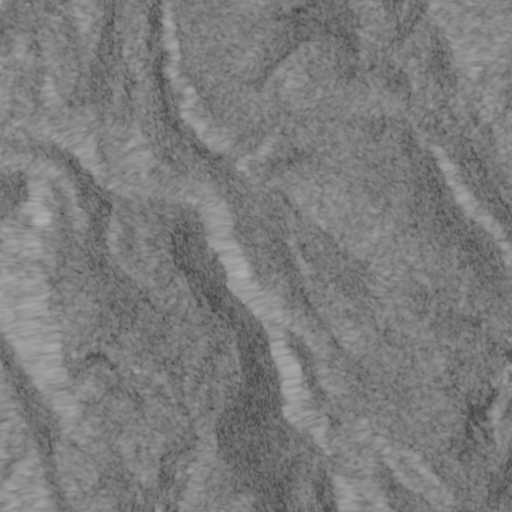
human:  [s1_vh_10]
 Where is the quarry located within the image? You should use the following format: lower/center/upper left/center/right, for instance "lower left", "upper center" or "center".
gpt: The quarry is located in the lower right of the image.
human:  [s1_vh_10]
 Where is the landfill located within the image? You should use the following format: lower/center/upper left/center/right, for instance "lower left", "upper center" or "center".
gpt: There is no landfill in the image.

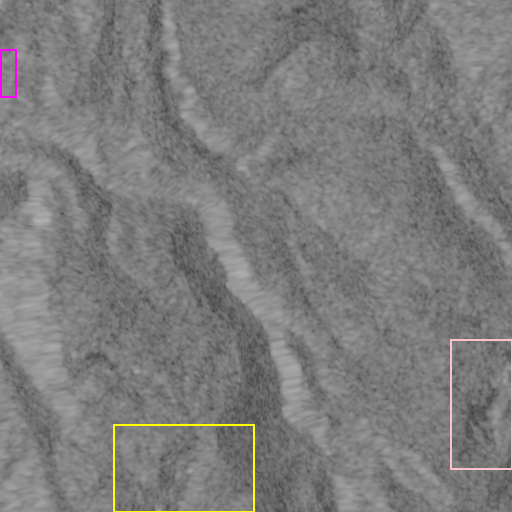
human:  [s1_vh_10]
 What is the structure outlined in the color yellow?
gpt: The structure outlined in yellow is a crop field.
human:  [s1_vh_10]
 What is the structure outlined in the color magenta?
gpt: The structure outlined in magenta is a park.
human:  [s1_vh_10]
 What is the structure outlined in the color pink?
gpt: The structure outlined in pink is a quarry.
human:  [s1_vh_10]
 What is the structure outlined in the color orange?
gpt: There is no orange outline.